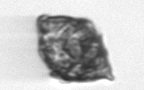
Label: Kryptoperidinium_triquetrum